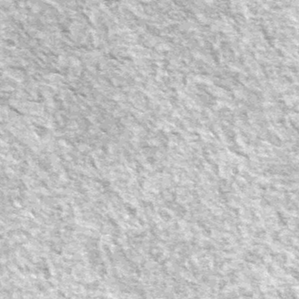
Label: frost